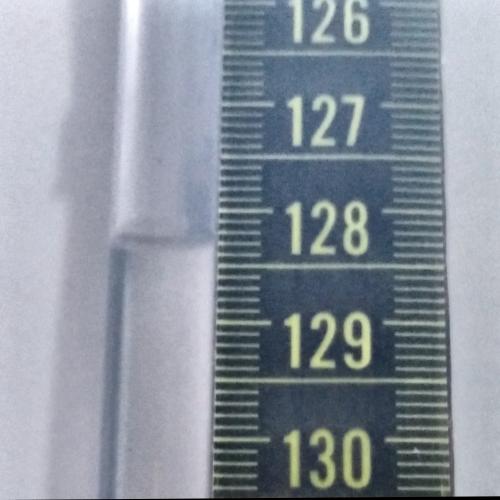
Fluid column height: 128.3 cm